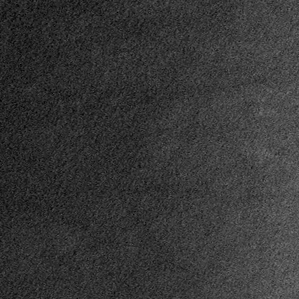
Label: frost